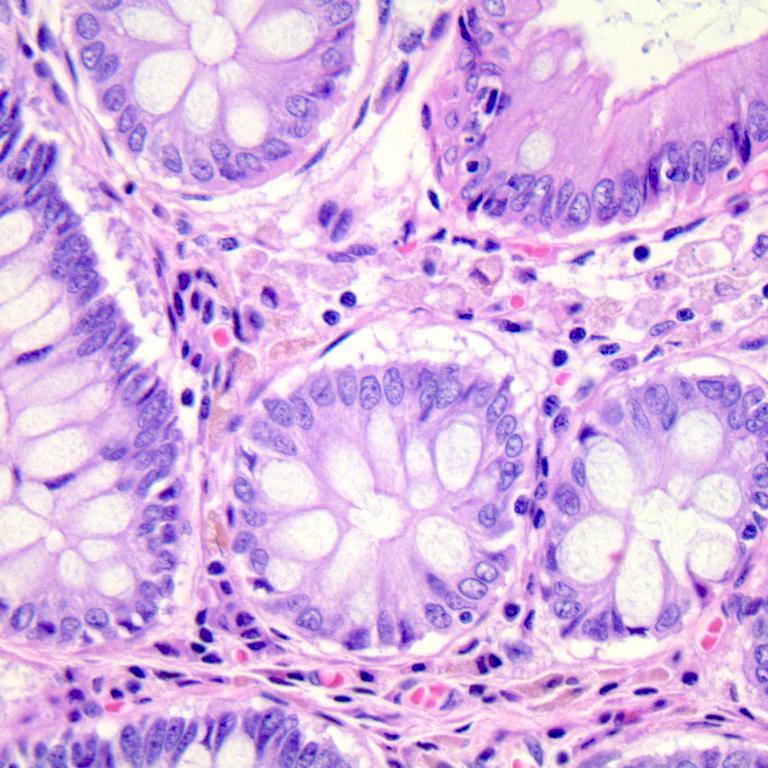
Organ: colon
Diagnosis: benign